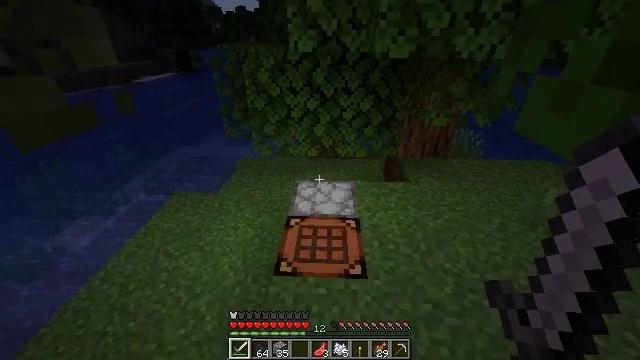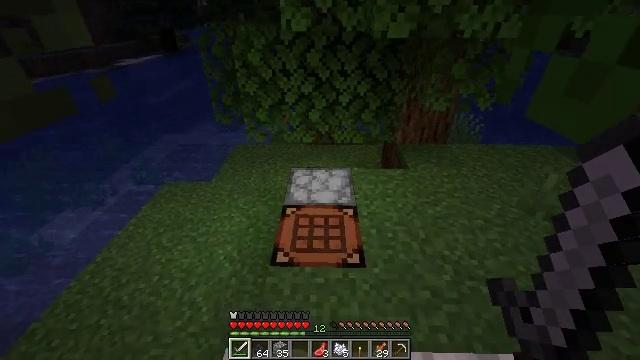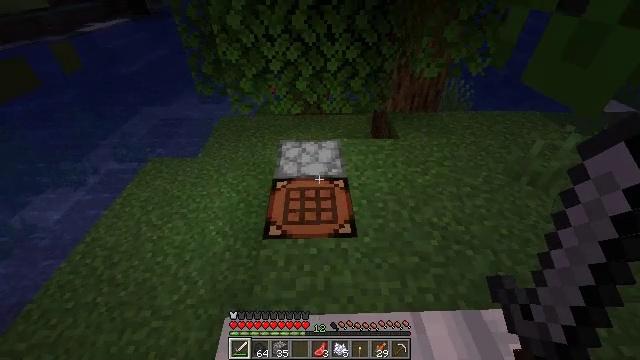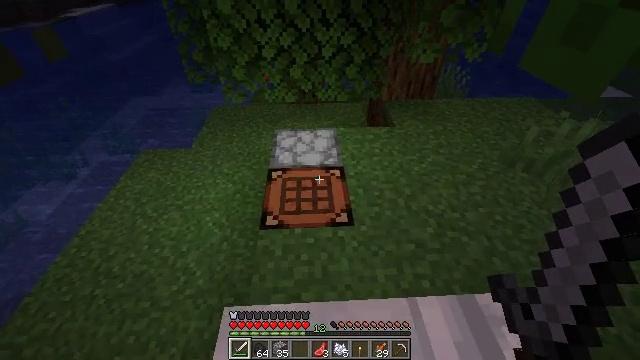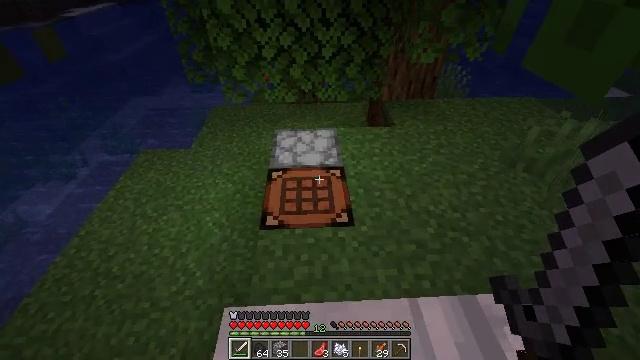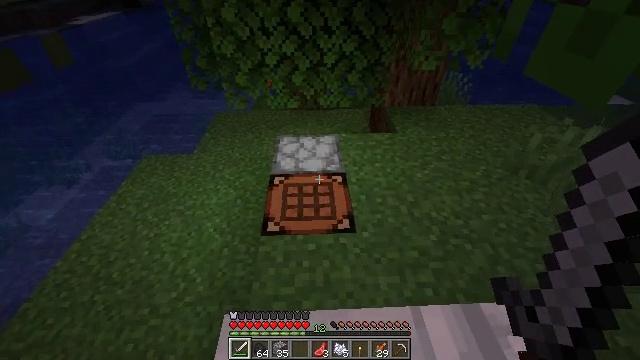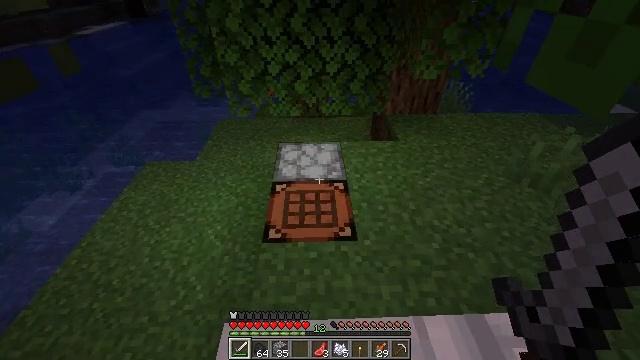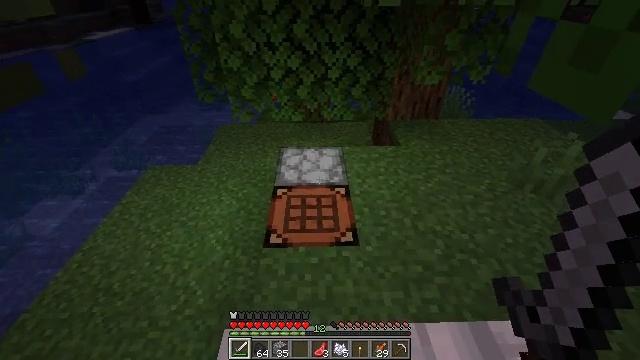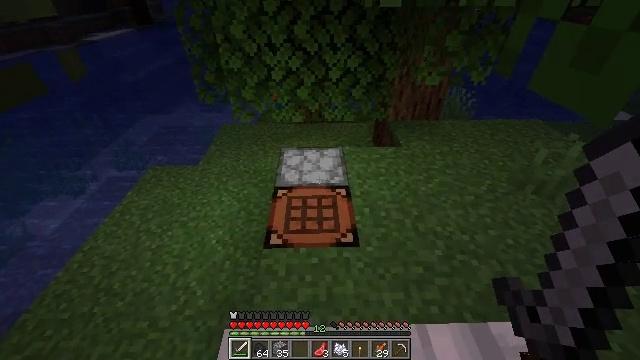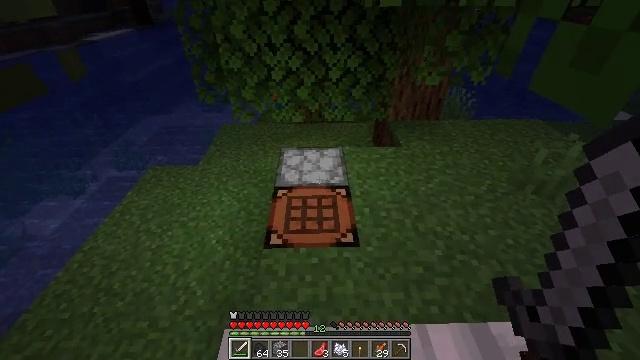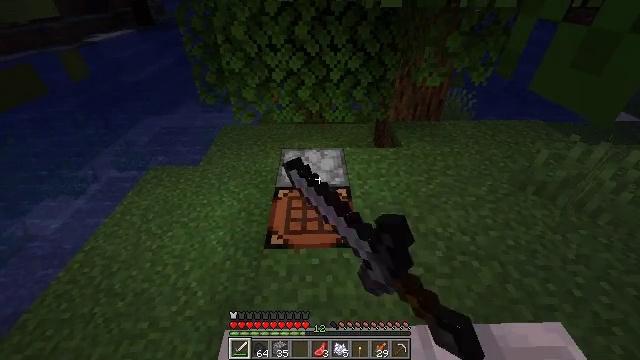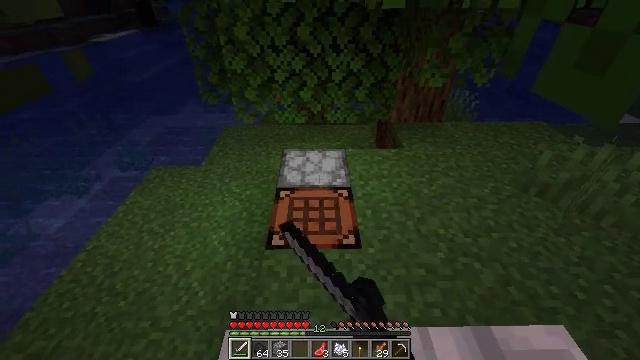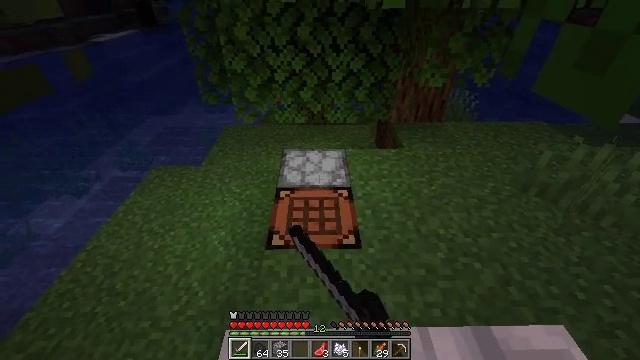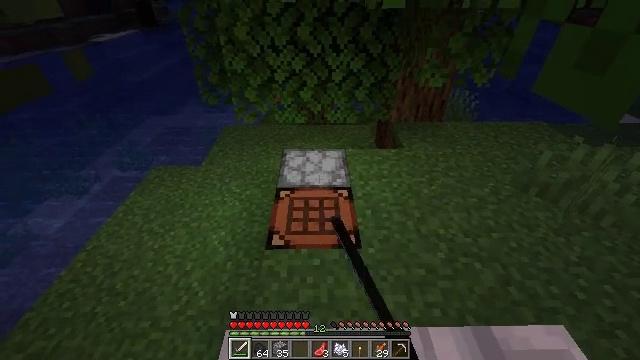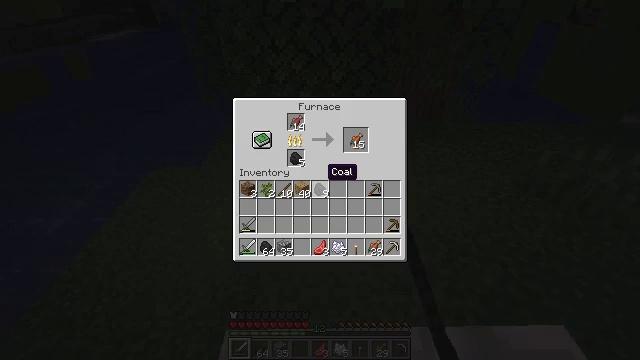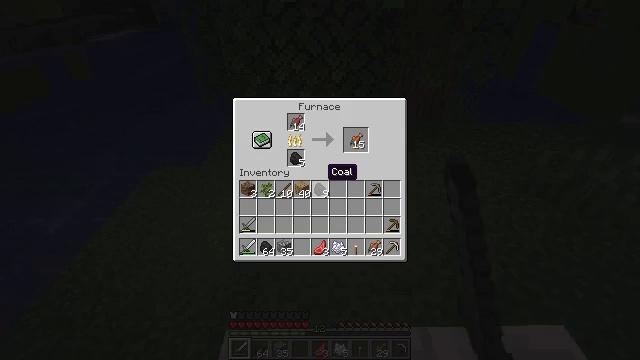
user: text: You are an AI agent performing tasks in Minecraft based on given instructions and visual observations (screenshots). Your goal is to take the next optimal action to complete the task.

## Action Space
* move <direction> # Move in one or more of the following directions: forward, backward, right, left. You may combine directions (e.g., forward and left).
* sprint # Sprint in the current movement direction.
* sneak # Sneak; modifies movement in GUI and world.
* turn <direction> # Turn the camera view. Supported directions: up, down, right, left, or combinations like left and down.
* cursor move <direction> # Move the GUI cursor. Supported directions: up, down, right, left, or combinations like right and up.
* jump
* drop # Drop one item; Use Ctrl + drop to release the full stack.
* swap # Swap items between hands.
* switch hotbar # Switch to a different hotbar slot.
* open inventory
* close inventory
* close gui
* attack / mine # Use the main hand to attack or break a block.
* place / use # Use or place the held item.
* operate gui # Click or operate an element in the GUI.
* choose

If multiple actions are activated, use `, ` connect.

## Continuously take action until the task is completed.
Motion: motion action
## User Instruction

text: Use fuel in the furnace to cook salmon.
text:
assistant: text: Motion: turn right and down
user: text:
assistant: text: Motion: turn right and down
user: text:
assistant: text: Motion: turn right and down
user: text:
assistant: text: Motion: no_op
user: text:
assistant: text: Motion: turn up
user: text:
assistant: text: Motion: turn up
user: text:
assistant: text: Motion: turn up
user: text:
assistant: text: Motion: no_op
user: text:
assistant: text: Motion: use / place
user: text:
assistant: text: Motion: use / place
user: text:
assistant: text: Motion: no_op
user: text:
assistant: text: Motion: no_op
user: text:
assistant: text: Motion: no_op
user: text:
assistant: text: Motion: no_op
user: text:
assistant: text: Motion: no_op
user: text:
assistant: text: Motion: no_op
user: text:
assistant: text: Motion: no_op
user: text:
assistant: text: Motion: no_op
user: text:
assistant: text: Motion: no_op
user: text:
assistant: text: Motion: no_op
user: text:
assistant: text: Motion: no_op
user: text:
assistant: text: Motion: no_op
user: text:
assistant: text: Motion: no_op
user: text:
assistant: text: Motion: no_op
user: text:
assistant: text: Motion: no_op
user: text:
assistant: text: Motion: no_op
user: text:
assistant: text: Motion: no_op
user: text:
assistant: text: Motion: close inventory
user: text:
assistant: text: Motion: turn left and down, close inventory
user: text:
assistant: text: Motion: turn left and down, close inventory